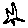
Label: star